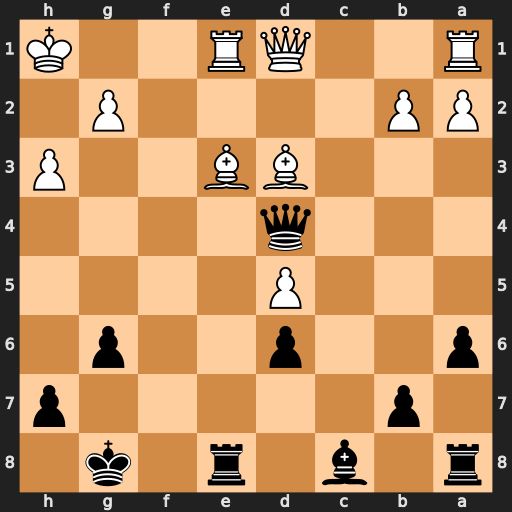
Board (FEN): r1b1r1k1/1p5p/p2p2p1/3P4/3q4/3BB2P/PP4P1/R2QR2K
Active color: b
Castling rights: -
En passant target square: -
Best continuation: Rxe3 Rxe3 Qxe3